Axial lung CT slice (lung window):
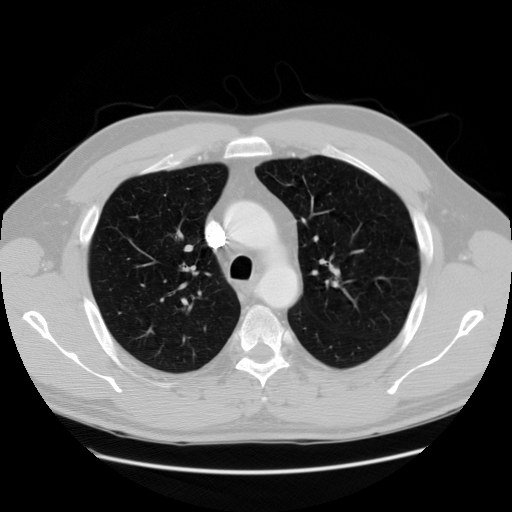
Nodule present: no